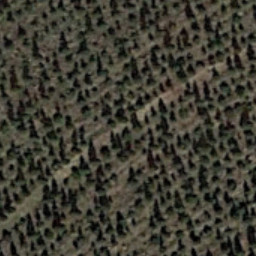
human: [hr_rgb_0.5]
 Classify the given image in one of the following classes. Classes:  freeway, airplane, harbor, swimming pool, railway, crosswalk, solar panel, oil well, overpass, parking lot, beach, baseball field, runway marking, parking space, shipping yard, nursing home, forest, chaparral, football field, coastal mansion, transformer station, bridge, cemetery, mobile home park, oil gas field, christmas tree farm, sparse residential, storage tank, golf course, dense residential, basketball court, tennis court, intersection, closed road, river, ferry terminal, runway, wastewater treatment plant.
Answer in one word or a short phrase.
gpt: christmas tree farm